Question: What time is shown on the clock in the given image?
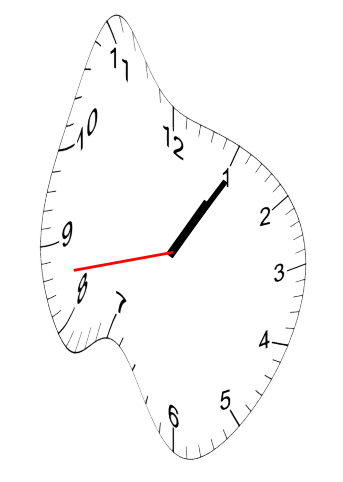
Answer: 01:05:43